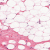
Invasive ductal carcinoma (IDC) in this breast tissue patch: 1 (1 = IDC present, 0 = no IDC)